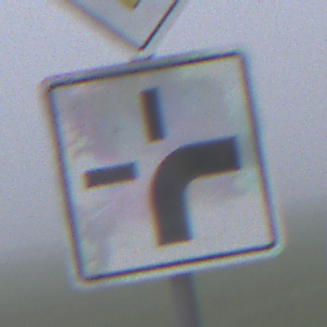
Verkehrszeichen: VerlaufVorfahrtsstrasse3
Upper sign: Vorfahrtsstrasse
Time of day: MorningAfternoon
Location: Outdoor (RoadRail)
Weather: Overcast
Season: NotSpecified
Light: Natural